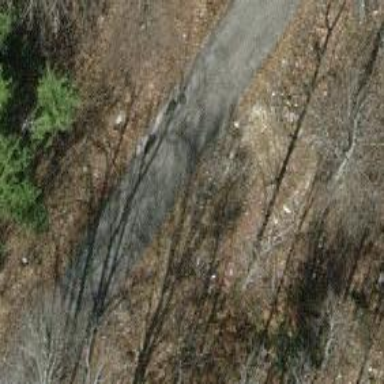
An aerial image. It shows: Paved track with grade1 quality.